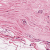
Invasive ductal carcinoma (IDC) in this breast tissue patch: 0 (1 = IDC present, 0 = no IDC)